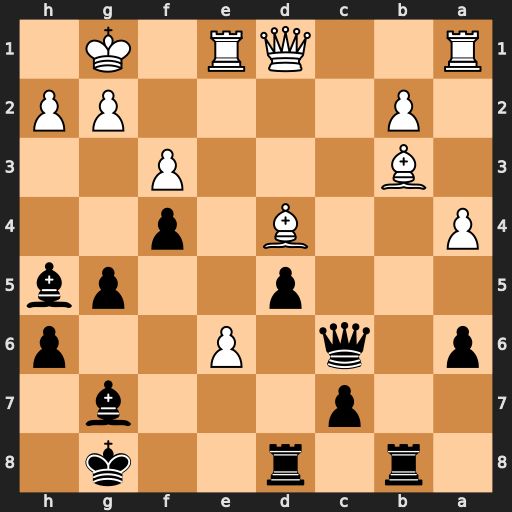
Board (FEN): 1r1r2k1/2p3b1/p1q1P2p/3p2pb/P2B1p2/1B3P2/1P4PP/R2QR1K1
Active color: b
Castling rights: -
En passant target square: -
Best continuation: Bxd4+ Qxd4 Rxb3